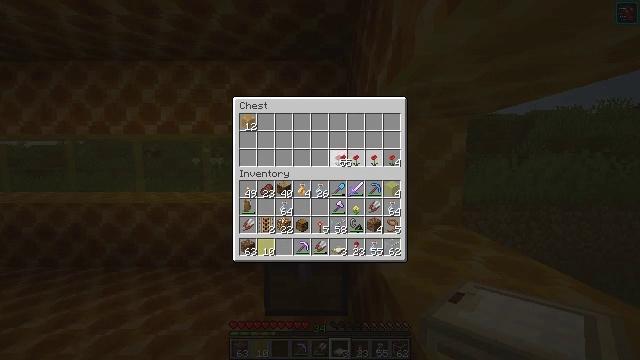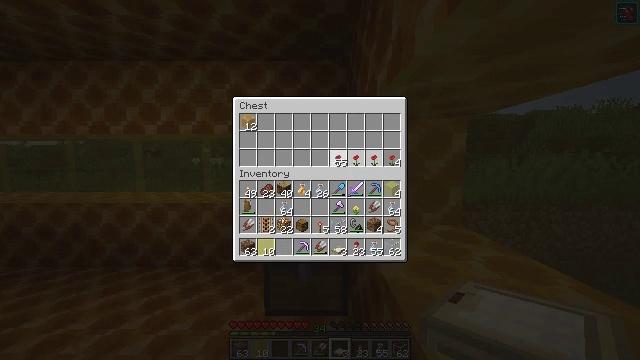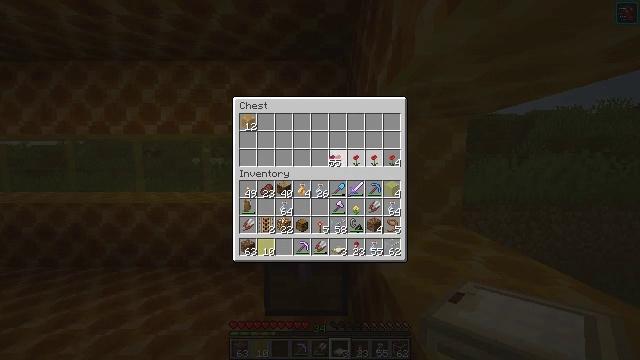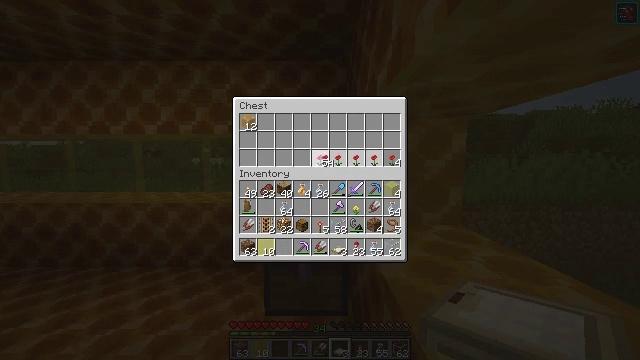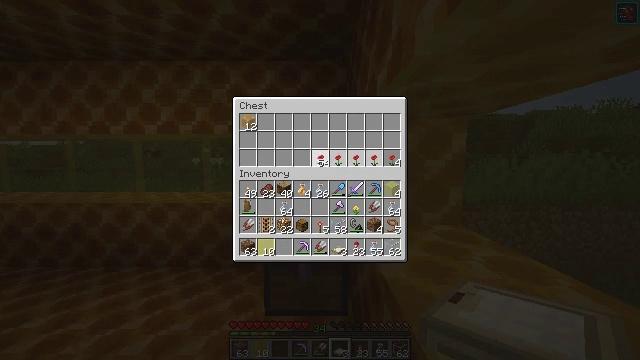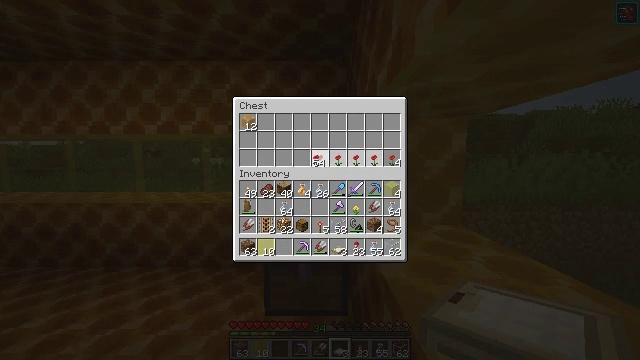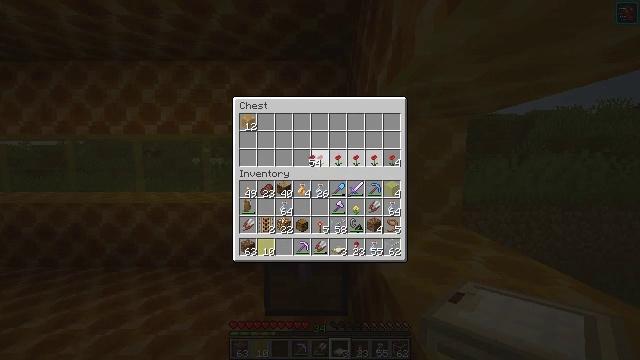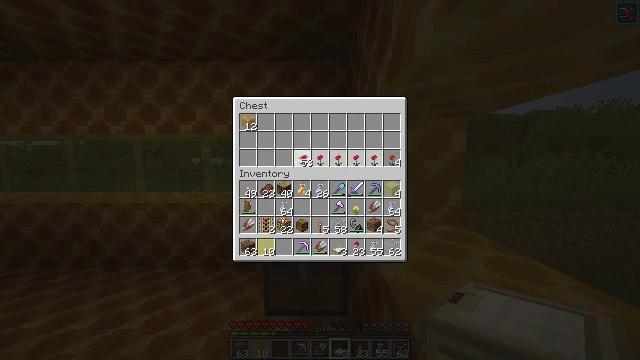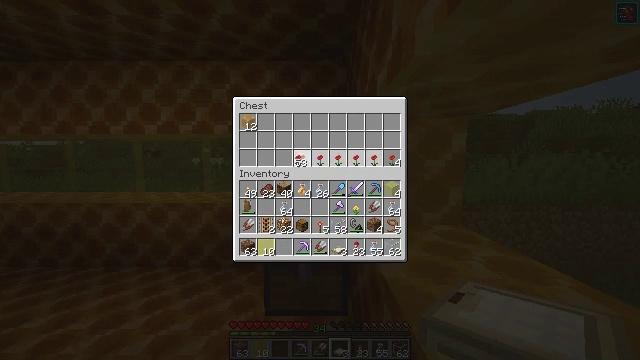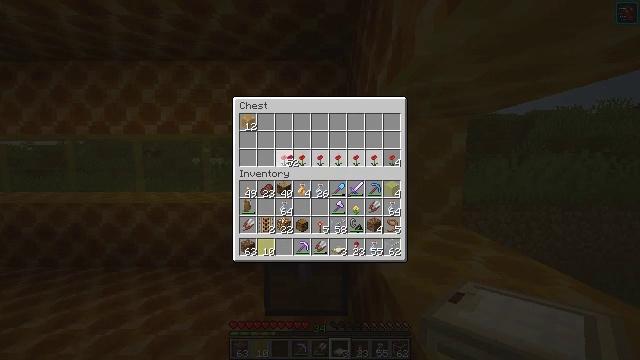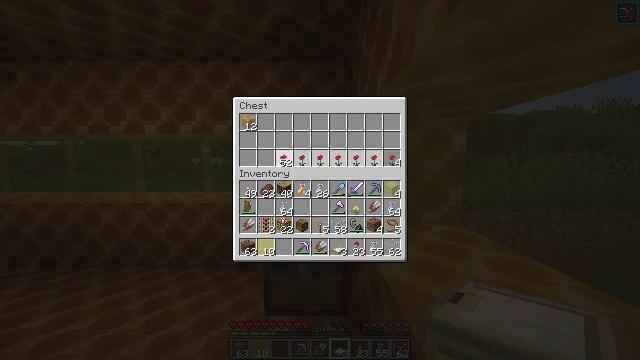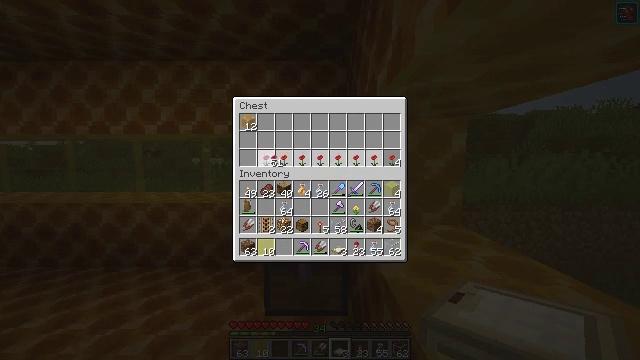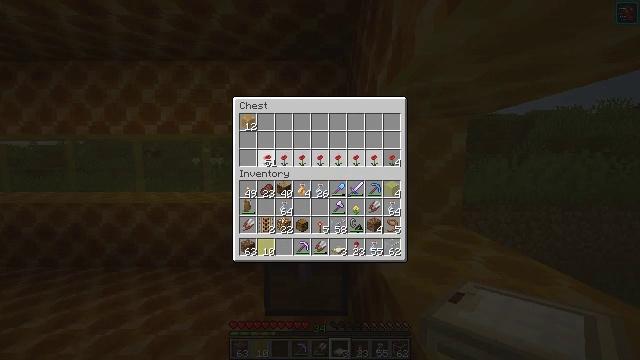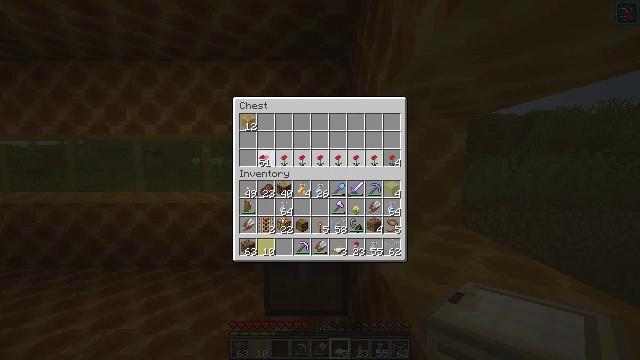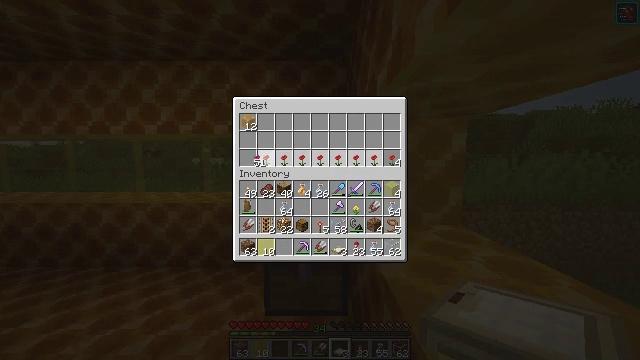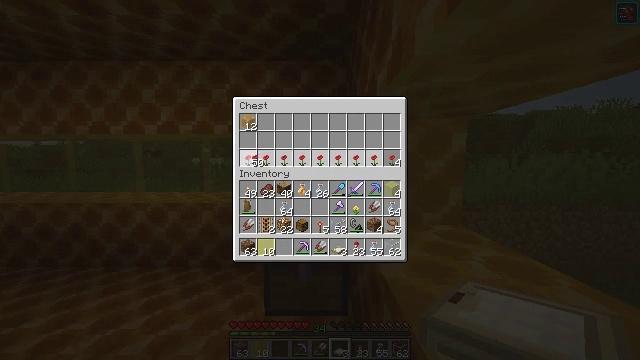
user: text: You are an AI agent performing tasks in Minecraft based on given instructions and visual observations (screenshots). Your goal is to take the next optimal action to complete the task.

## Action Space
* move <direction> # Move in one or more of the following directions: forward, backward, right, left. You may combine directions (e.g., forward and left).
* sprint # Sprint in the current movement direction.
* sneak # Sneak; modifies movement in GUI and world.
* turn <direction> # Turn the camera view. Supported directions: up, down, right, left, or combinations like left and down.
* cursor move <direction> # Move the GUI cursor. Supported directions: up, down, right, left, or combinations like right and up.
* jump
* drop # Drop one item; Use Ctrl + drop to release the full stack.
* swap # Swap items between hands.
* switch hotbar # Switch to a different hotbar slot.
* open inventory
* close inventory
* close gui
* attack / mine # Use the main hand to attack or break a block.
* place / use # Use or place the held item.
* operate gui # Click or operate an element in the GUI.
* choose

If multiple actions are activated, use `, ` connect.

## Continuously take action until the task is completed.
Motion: motion action
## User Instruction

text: Smash the yellow stained glass to add it to your inventory.
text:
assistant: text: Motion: choose
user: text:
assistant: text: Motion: choose
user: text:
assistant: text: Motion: cursor move left, choose
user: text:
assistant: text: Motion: choose
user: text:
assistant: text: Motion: choose
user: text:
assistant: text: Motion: choose
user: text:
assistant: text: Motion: cursor move left, choose
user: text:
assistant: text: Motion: choose
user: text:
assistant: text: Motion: cursor move left, choose
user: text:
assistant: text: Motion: cursor move left, choose
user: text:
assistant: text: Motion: cursor move left, choose
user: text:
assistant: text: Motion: choose
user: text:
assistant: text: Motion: choose
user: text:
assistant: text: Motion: choose
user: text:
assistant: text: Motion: choose
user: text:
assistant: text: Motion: choose
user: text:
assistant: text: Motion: choose
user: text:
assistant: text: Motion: no_op
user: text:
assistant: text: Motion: no_op
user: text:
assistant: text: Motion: no_op
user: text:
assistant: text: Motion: no_op
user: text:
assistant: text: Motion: no_op
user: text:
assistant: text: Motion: operate gui
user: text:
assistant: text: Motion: operate gui
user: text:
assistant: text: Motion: no_op
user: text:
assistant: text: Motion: no_op
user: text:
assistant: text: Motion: no_op
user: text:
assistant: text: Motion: no_op
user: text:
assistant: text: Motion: cursor move right
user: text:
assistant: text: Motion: cursor move right